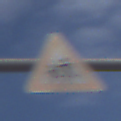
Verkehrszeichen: KinderRechts
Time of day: Midday
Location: Outdoor (Nature)
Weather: PartlyCloudy
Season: NotSpecified
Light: Natural